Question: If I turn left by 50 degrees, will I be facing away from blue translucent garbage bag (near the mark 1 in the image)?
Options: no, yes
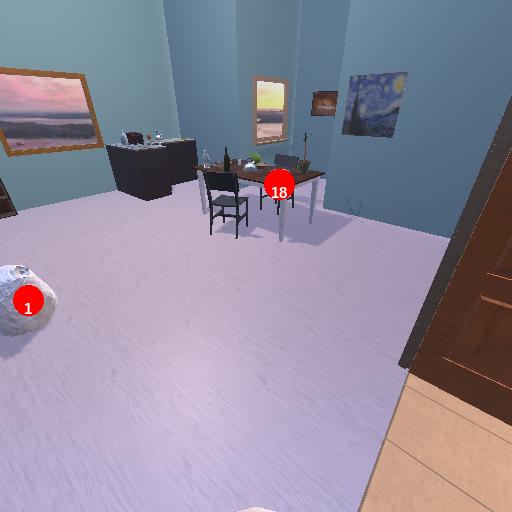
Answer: no